Question: If you want the full source code of this application in questioned, you can fork it from my github repository : <URL>
I've built a Visual C++.NET 2008 application that display three viewport. All was just fine, until I implemented the Texturing functionality. As you can see from my Screenshot here, only the front viewport got its texture rendered. This is my code for handling its drawing method, base on the type of viewport defined. I can provide you with the full source code if you want, but here is the snippet :
'''
public:
GLvoid ReSizeGLScene(GLsizei width, GLsizei height){ // Resize and initialise the gl window
MySetCurrentGLRC();
if (height==0) // Prevent A Divide By Zero By
{
height=1; // Making Height Equal One
}
glViewport(0,0,width,height); // Reset The Current Viewport
glMatrixMode(GL_PROJECTION); // Select The Projection Matrix
glLoadIdentity(); // Reset The Projection Matrix
// Calculate The Aspect Ratio Of The Window
switch(cameraType){
case 1:
gluPerspective(45.0f,(GLfloat)width/(GLfloat)height,0.1f,100.0f);
gluLookAt(
-4,4,4,//eye
0,0,0,//center
0,1,0);//up
break;
case 2://front : texture rendered correctly
glOrtho(-2,2,-2,2,-50,50);
gluLookAt(
0,0,2,//eye 0,0,2
0,0,0,//center 0,0,0
0,1,0);//up 0,1,0
break;
case 3://top
glOrtho(-2,2,-2,2,-50,50);
gluLookAt(
0,2,0,//eye
0,0,0,//center, 0
0,0,-1);//up
break;
}
glMatrixMode(GL_MODELVIEW); // Select The Modelview Matrix
glLoadIdentity(); // Reset The Modelview Matrix
UINT flags = SWP_NOZORDER | SWP_NOACTIVATE;
SetWindowPos((HWND)this->Handle.ToPointer() , 0, 0, 0,
width, height, flags);
}
'''
I borrow this code from <URL>, and modify it to have multi viewport functionality. These are I think the important modification : first, the instantiation of OpenGL Viewport:
'''
glPerspective = gcnew COpenGL(picPerspective, picPerspective->Width, picPerspective->Height,1);
glFront = gcnew COpenGL(picFront, picFront->Width, picFront->Height,2);
glTop = gcnew COpenGL(picTop, picTop->Width , picTop->Height,3);
'''
The last argument of the COpenGL is the type of viewport : perspective(1), front(2) and top(3). And the second modification is the way I draw the scene. It using a timer, like this :
'''
private: System::Void timerRefreshPicture_Tick(System::Object^ sender, System::EventArgs^ e) {
UNREFERENCED_PARAMETER(sender);
UNREFERENCED_PARAMETER(e);
glPerspective->Render(daftarObject);
glPerspective->SwapOpenGLBuffers();
glTop->Render(daftarObject);
glTop->SwapOpenGLBuffers();
glFront->Render(daftarObject);
glFront->SwapOpenGLBuffers();
}
'''
I try to disable the code that draw the glFront, and yes, the glTop got its textured correctly. And the same happen if I disabled the glTop. I suspect this code :
'''
virtual System::Void MySetCurrentGLRC()
{
if(m_hDC)
{
if((wglMakeCurrent(m_hDC, m_hglrc)) == NULL)
{
MessageBox::Show("wglMakeCurrent Failed");
}
//wglShareLists(m_hglrc,m_hglrc);<== not working
}
}
'''
How can I use 'wlgShareList' in this code? Thanks

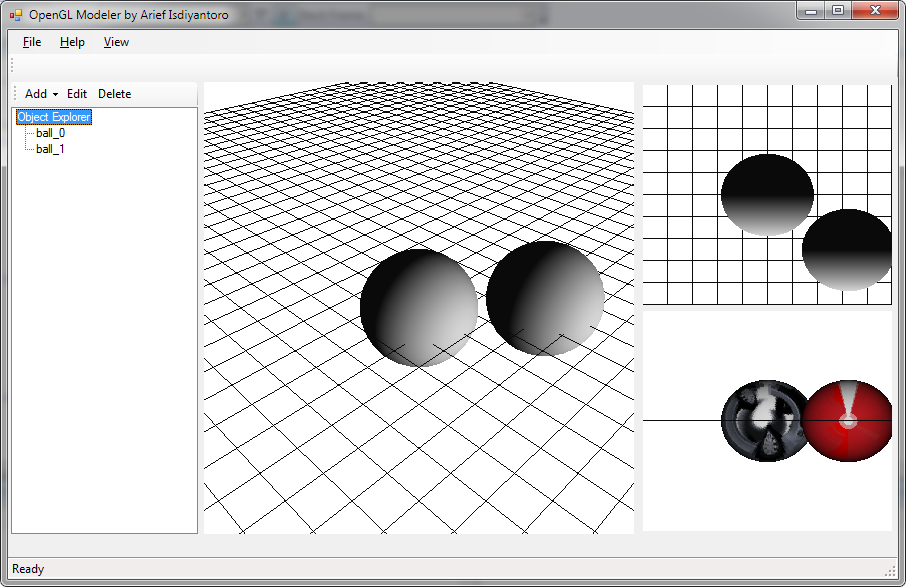
Answer: If you have multiple GL contexts, you need to share textures between the contexts to enable them being created in a context and displayed in another.
You may take a look at <URL>.
You can call wglShareLists after having created your various contexts :
'''
glPerspective = gcnew COpenGL(picPerspective, picPerspective->Width, picPerspective->Height,1);
glFront = gcnew COpenGL(picFront, picFront->Width, picFront->Height,2);
glTop = gcnew COpenGL(picTop, picTop->Width , picTop->Height,3);
wglShareLists( glPerspective->m_hglrc, glFront->m_hglrc );
wglShareLists( glPerspective->m_hglrc, glTop->m_hglrc );
'''
Note that it's important that 'glFront' and 'glTop' contexts do not contain any existing texture when calling wglShareLists.